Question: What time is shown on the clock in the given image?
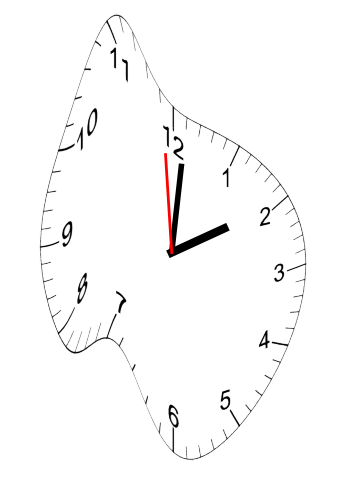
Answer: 02:00:59